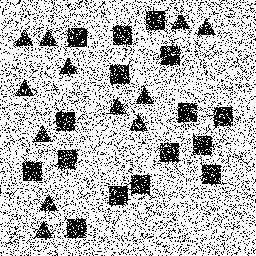
Squares: 16
Triangles: 12
Stars: 0
Total shapes: 28